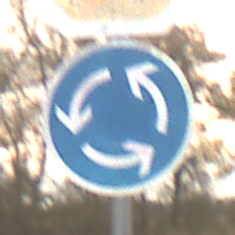
Verkehrszeichen: Kreisverkehr
Zusatzzeichen oben: Stop
Umgebung: Outdoor, Nature
Tageszeit: MorningAfternoon
Wetter: Overcast
Licht: Natural
Jahreszeit: NotSpecified
Kontrast: LowContrast